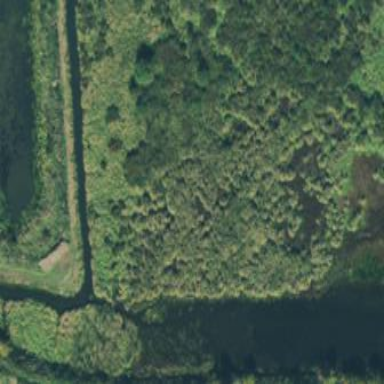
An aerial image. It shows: Marsh wetland.